Question: What is the reading of the measurement in the image?
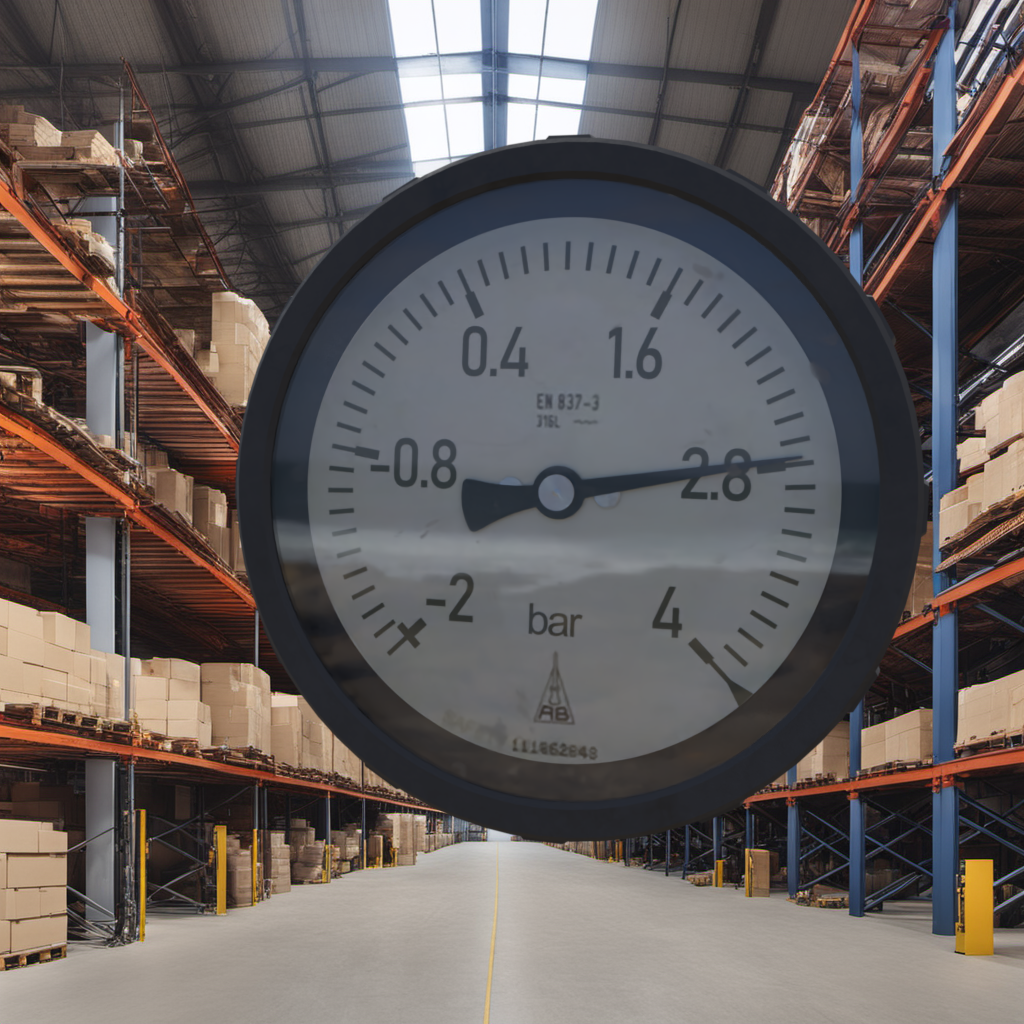
Answer: The result is 2.79
Question: What is the value range of the measurement in the image?
Answer: The range is from -2 to 4
Question: What is the minimum and maximum value of this measurement?
Answer: The minimum value is -2 and the maximum value is 4